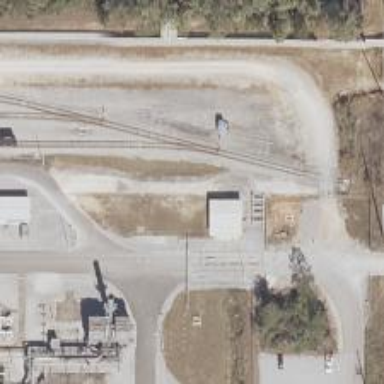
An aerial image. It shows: Rail spur service.